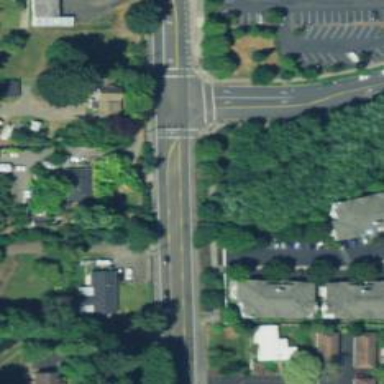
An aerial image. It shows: Crossing road.